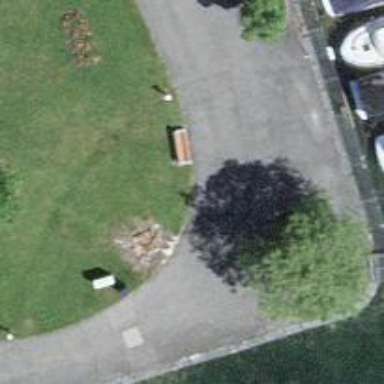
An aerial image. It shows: Bench for seating.